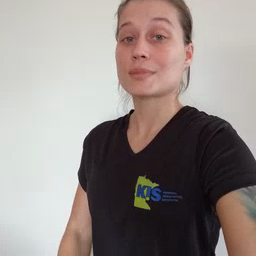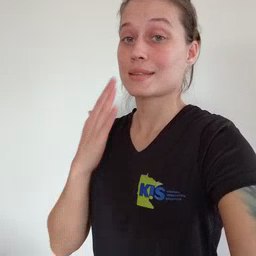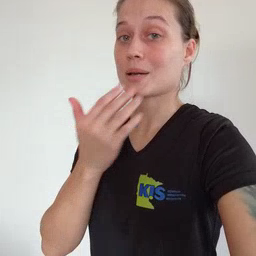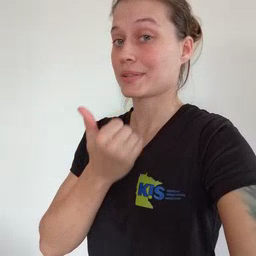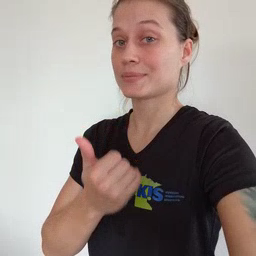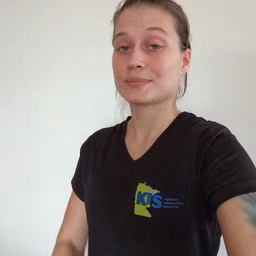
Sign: napkin